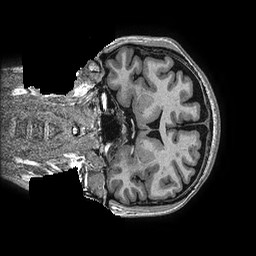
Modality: T1w
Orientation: coronal
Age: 49
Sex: female
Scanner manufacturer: ge
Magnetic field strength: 3 T
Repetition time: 0.006952 s
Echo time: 0.00292 s